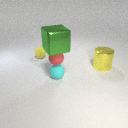
small cyan rubber sphere in front of small yellow rubber sphere